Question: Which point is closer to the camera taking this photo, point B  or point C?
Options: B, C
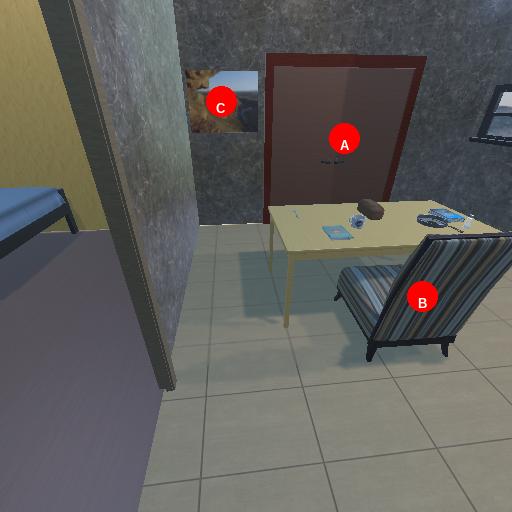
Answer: B